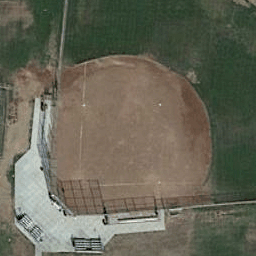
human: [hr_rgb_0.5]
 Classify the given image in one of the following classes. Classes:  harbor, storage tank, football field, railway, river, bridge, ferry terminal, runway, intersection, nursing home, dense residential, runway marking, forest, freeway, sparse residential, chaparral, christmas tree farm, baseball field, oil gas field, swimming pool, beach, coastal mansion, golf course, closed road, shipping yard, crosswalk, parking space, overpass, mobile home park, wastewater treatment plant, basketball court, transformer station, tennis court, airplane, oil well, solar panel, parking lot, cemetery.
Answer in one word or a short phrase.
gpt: baseball field